Question: I am looking for an android layout (if there exists) that can do the following.
2 images that occupies the entire width of the screen, stacked on top of each other. A slider say 2 or three pixels wide that allows a user to slide across the width of the screen revealing or hiding portions of the images.
Note that the layout like slidingPane does not work in this scenario as it resizes the contents in each pane rather than cropping them which is what I want.
To better describe the question here are some images.

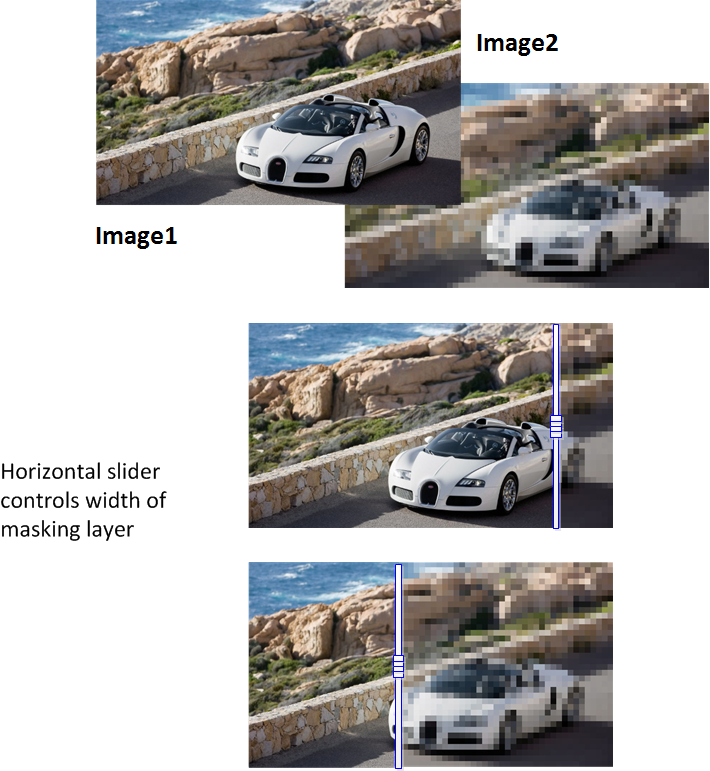
Answer: Not really a layout, but achieves what I was after.
Added images to textureviews(1,2), added one of the textureviews(2) to a linearlayout. Added the texureView1 and linearlayout to a framelayout such that the linearlayout is on top. To achieve the above said effect the linearlayout and the textureView(2) that it holds is moved in opposite directions.